Question: I am developing a Java application and would like some help in positioning some Labels and TextFields.
Here is my code:
'''
import javax.swing.JFrame;
import javax.swing.JPanel;
import javax.swing.JComboBox;
import javax.swing.JButton;
import javax.swing.JLabel;
import javax.swing.JList;
import javax.swing.JTextField;
import java.awt.BorderLayout;
import java.awt.event.ActionListener;
import java.awt.event.ActionEvent;
import java.awt.FlowLayout;
public class AuctionClient
{
public AuctionClient()
{
JFrame GUIFrame = new JFrame();
JPanel GUIPanel = new JPanel();
JLabel LabelUserName = new JLabel("UserName:");
JTextField TextFieldUserName = new JTextField(" ");
JLabel LabelPassword = new JLabel("Password:");
JTextField TextFieldPassword = new JTextField(" ");
GUIFrame.setDefaultCloseOperation(JFrame.EXIT_ON_CLOSE);
GUIFrame.setTitle("Auction Client");
GUIFrame.setSize(500,250);
GUIFrame.setLocationRelativeTo(null);
GUIPanel.add(LabelUserName);
GUIPanel.add(TextFieldUserName);
GUIPanel.add(LabelPassword);
GUIPanel.add(TextFieldPassword);
GUIFrame.add(GUIPanel, BorderLayout.NORTH);
GUIFrame.setVisible(true);
}
}
'''
With the above code, the LabelPassword and TextFieldPassword is on the same line as the LabelUsername and TextFieldUsername. Can I please have some help to position the LabelPassword and TextFieldPassword on a new line. Is it possible to specify X,Y coordinates to position objects on a JFrame?
Here is an image to show you how the objects are currently being shown:

<URL>
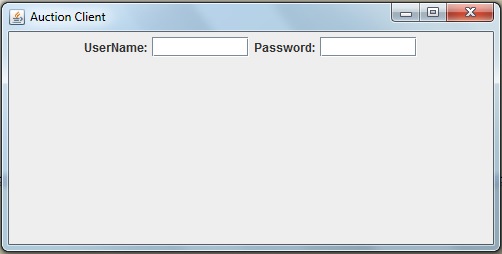
Answer: You should never try to position components with coordinates. Rather use appropriate 'LayoutManager's' and use logical conditions and constraints to position your components.
Here is one example using 'GridBagLayout':
'''
import java.awt.BorderLayout;
import java.awt.GridBagConstraints;
import java.awt.GridBagLayout;
import java.awt.Insets;
import javax.swing.JFrame;
import javax.swing.JLabel;
import javax.swing.JPanel;
import javax.swing.JPasswordField;
import javax.swing.JTextField;
import javax.swing.SwingUtilities;
public class AuctionClient {
public AuctionClient() {
JFrame guiFrame = new JFrame();
JPanel guiPanel = new JPanel(new GridBagLayout());
JLabel userNameLabel = new JLabel("UserName:");
JTextField userNameTextField = new JTextField(30);
JLabel passwordLabel = new JLabel("Password:");
JTextField passwordTextField = new JPasswordField(30);
guiFrame.setDefaultCloseOperation(JFrame.EXIT_ON_CLOSE);
guiFrame.setTitle("Auction Client");
guiFrame.setSize(500, 250);
guiFrame.setLocationRelativeTo(null);
GridBagConstraints labelGBC = new GridBagConstraints();
labelGBC.insets = new Insets(3, 3, 3, 3);
GridBagConstraints fieldGBC = new GridBagConstraints();
fieldGBC.insets = new Insets(3, 3, 3, 3);
fieldGBC.gridwidth = GridBagConstraints.REMAINDER;
guiPanel.add(userNameLabel, labelGBC);
guiPanel.add(userNameTextField, fieldGBC);
guiPanel.add(passwordLabel, labelGBC);
guiPanel.add(passwordTextField, fieldGBC);
guiFrame.add(guiPanel, BorderLayout.NORTH);
guiFrame.setVisible(true);
}
public static void main(String[] args) {
SwingUtilities.invokeLater(new Runnable() {
@Override
public void run() {
new AuctionClient();
}
});
}
}
'''